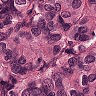
Metastatic tissue present: yes